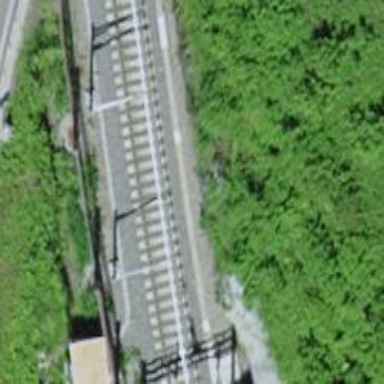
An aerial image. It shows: Railway with electrified tracks and contact line. There are two tracks in total.